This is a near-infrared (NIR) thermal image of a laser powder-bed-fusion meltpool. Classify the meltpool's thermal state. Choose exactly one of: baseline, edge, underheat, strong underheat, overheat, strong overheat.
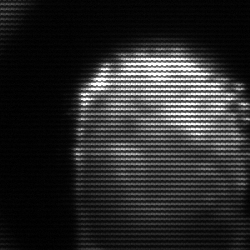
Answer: baseline